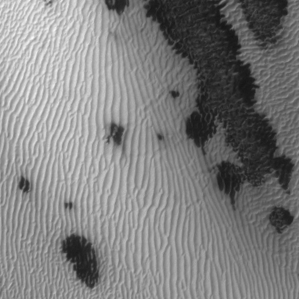
Label: frost